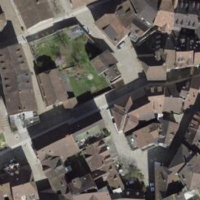
EUNIS habitat code: 54
Species observed at this site:
Cydonia oblonga